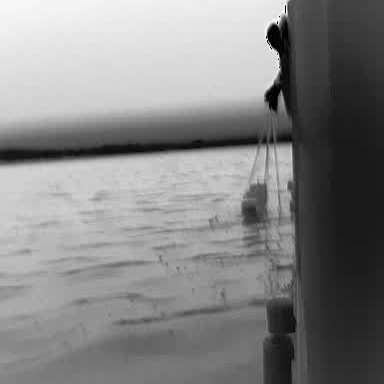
There is a container_ship in the infrared image.